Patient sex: M
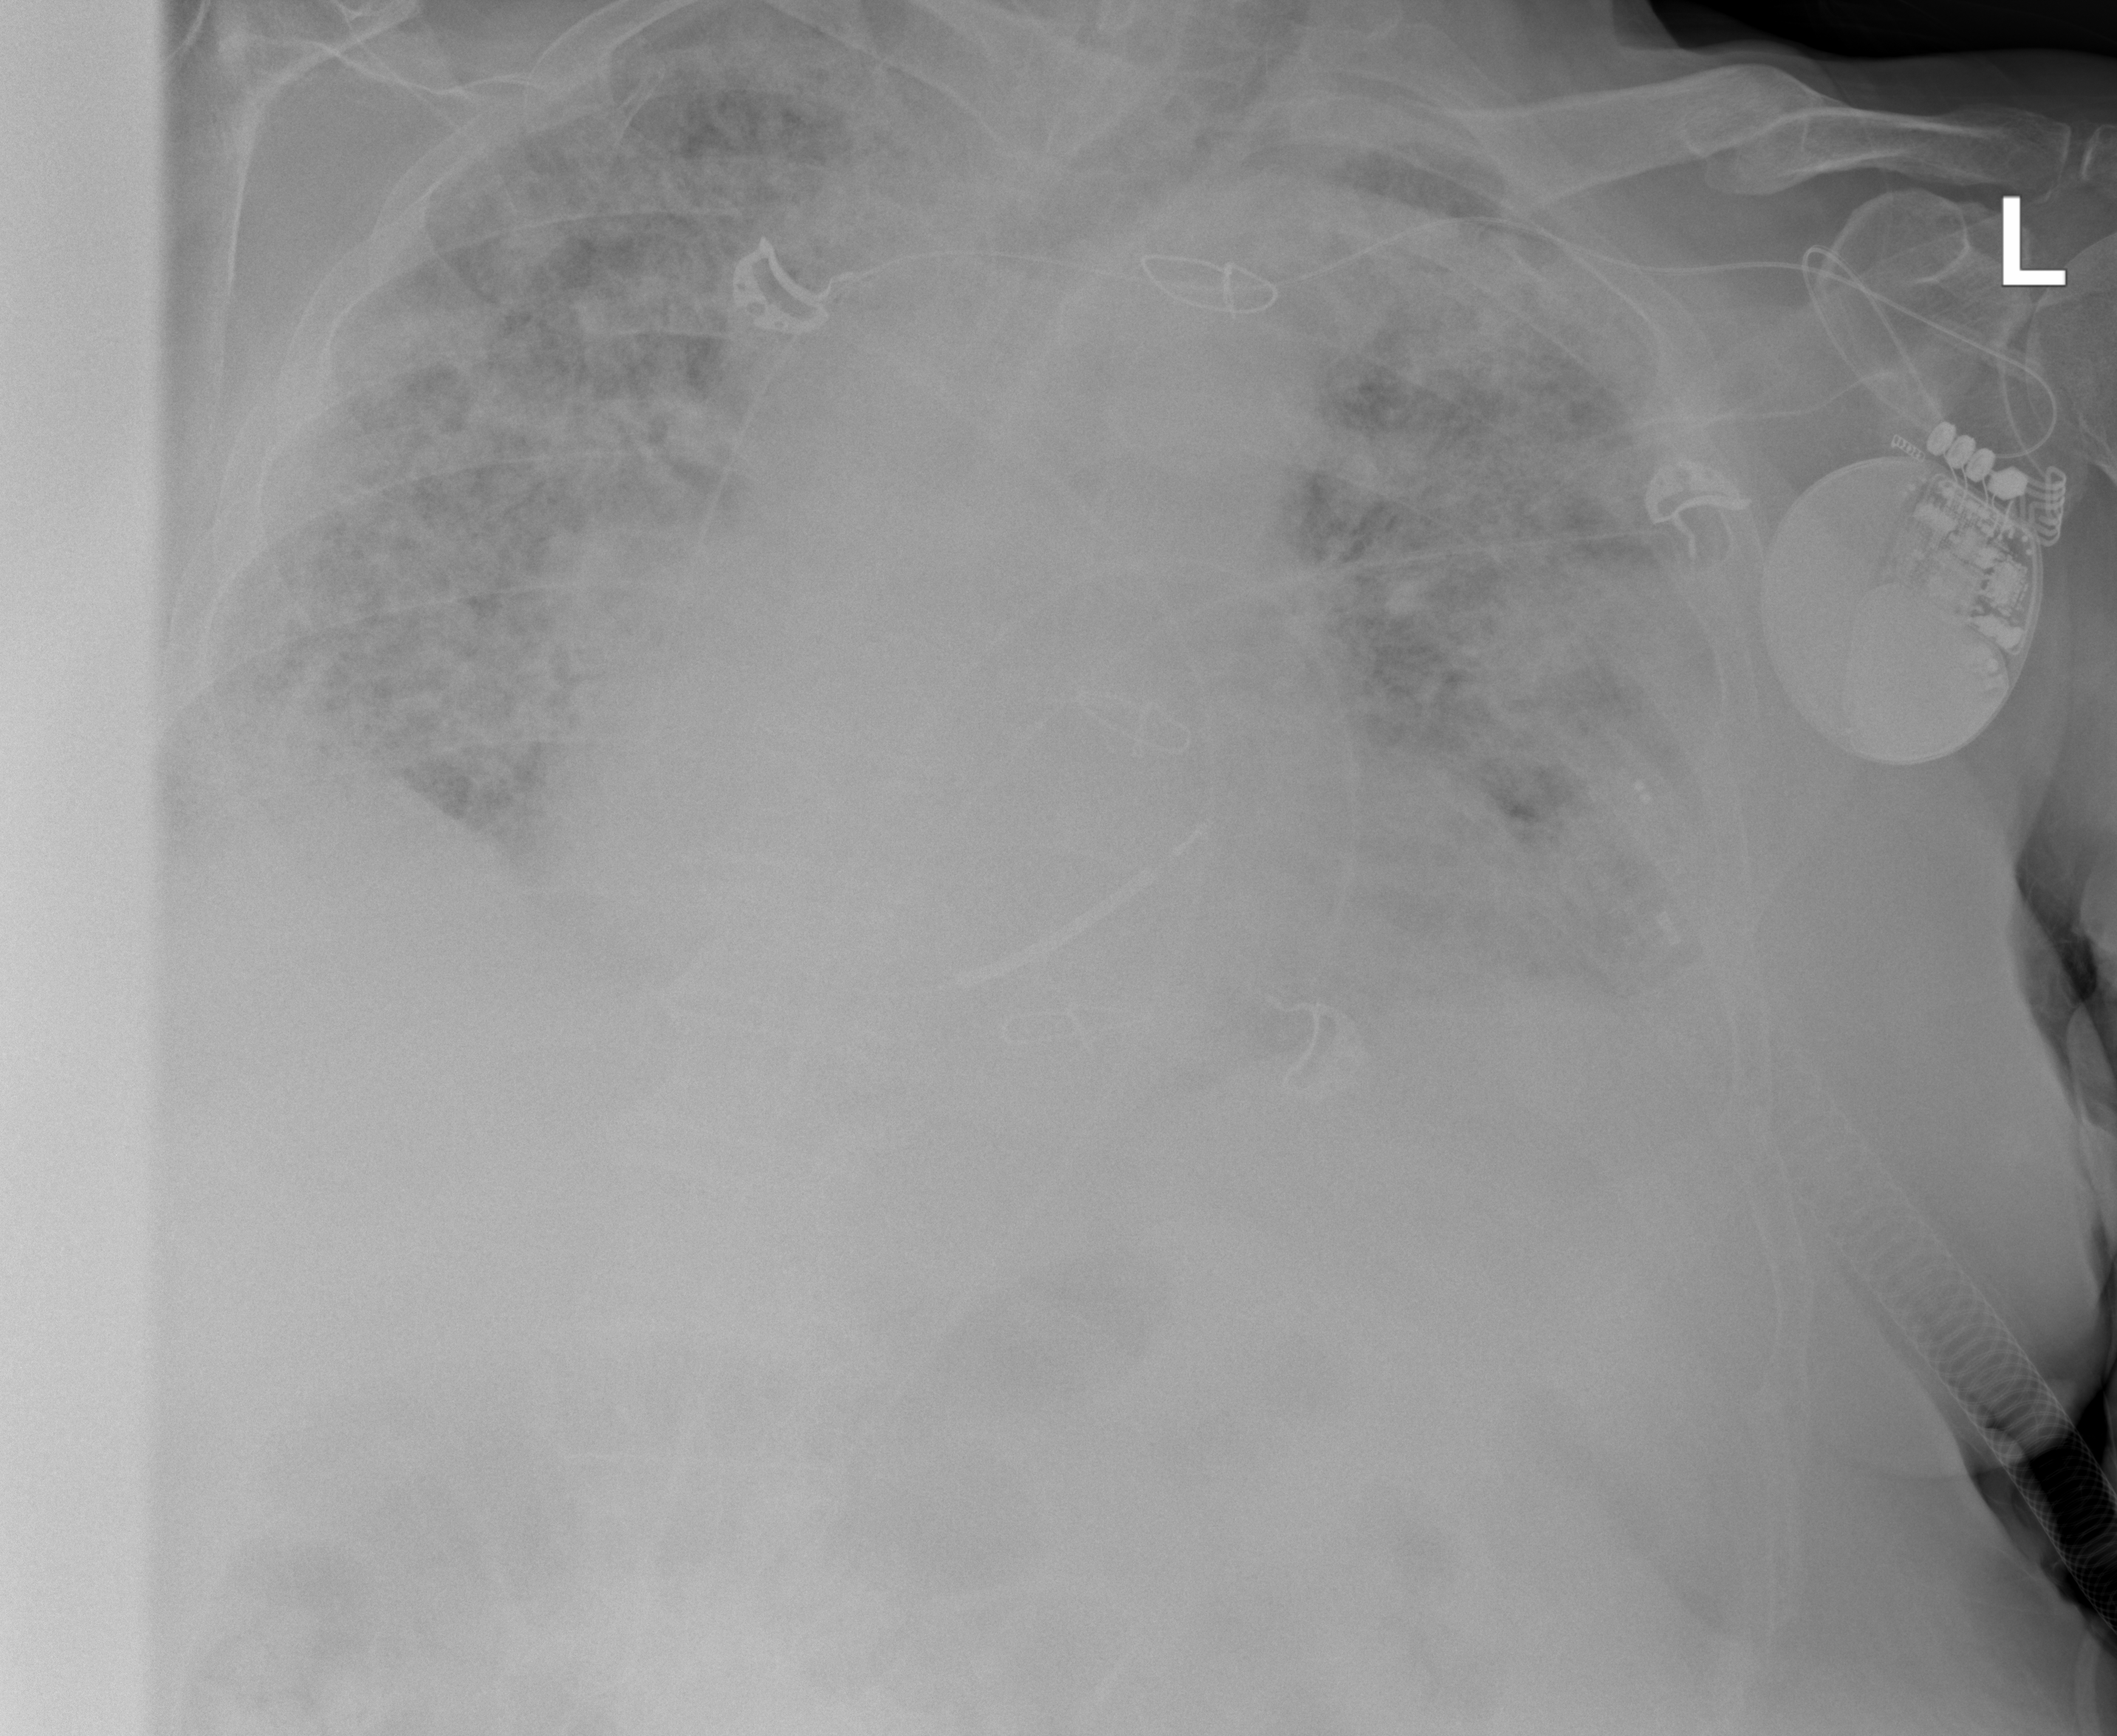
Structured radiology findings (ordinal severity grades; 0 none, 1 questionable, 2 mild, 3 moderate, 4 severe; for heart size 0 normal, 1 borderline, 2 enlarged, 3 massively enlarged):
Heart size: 2
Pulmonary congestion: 3
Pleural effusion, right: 0
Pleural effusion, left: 0
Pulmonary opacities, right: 4
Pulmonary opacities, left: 4
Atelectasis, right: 4
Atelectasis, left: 4